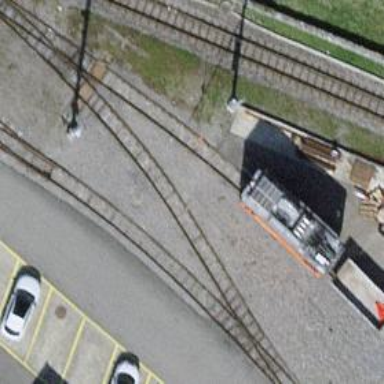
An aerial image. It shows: Narrow-gauge railway with one track passing through service yard. The railway is electrified with contact line.